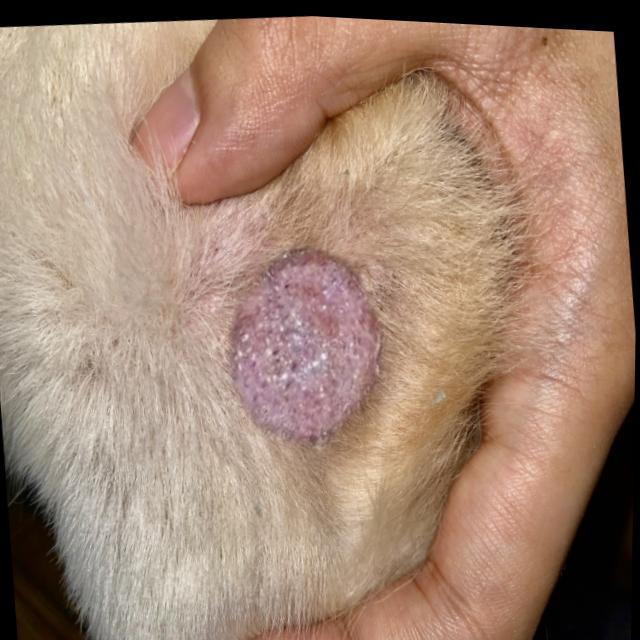
Canine ringworm (Dermatophytosis) — fungal infection caused by Microsporum or Trichophyton. Presents with circular alopecia, scaling, crusting, and broken hairs.